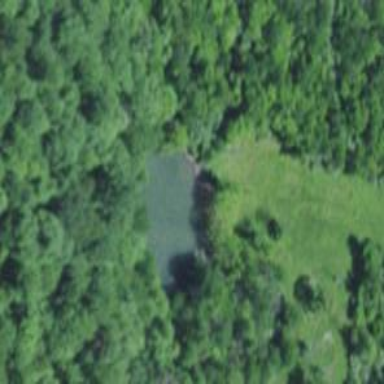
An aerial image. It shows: Pond surrounded by natural water.